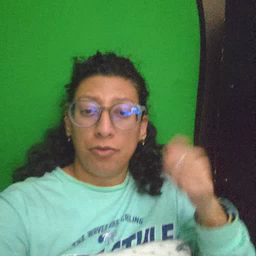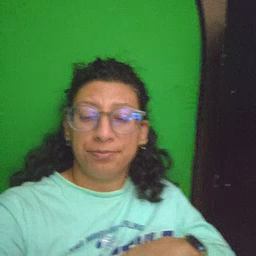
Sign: frenchfries